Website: home-depot
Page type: billing-address
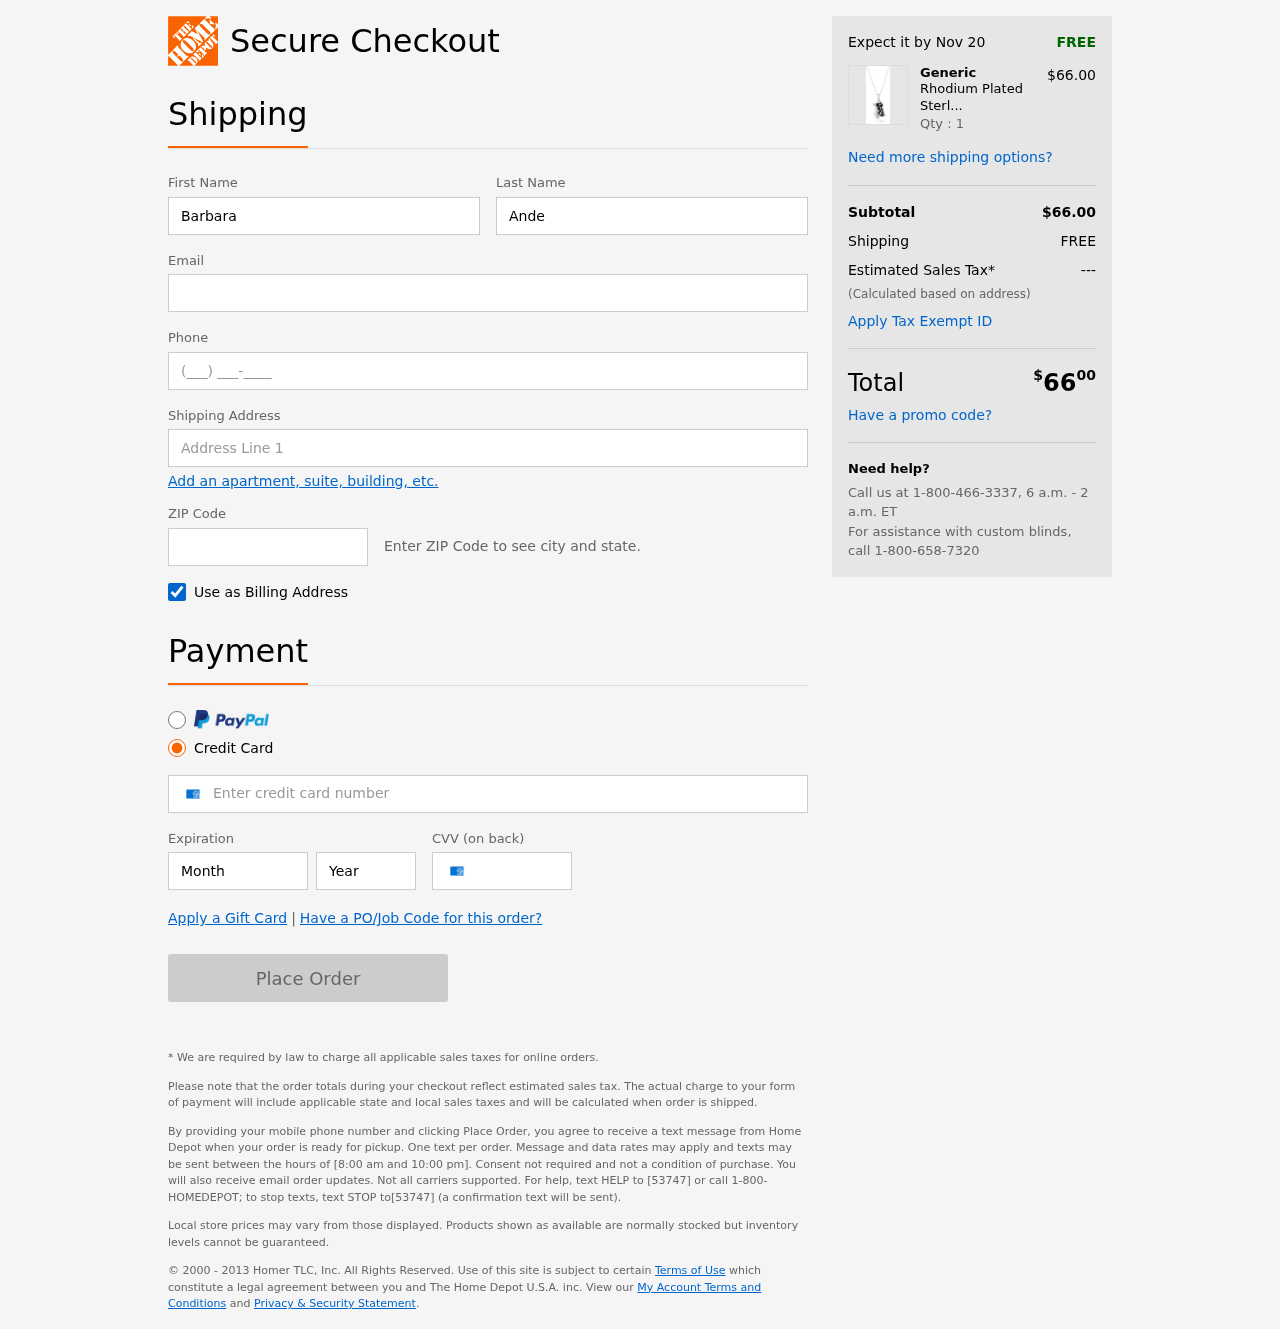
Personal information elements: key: PII_FIRSTNAME
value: Barbara
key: PII_LASTNAME
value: Anderson
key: PII_EMAIL
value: barbaraanderson@yahoo.com
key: PII_PHONE
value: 7773359729
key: PII_STREET
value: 77803 Debra Forks
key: PII_POSTCODE
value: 66990
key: PII_CARD_NUMBER
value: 3466 2812 8086 791
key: PII_CARD_EXPIRY_MONTH
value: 04
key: PII_CARD_CVV
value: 4081
Product elements: key: PRODUCT1_BRAND
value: Generic
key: PRODUCT1_NAME
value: Rhodium Plated Sterling Silver Penguin Pendant Necklace, 18"
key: PRODUCT1_PRICE
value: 66
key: PRODUCT1_QUANTITY
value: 1
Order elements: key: ORDER_DELIVERY_DATE
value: Nov 20
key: ORDER_SUBTOTAL
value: $66.00
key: ORDER_SHIPPING_COST
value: FREE
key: ORDER_TAX
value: ---
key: ORDER_TOTAL2
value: $6600